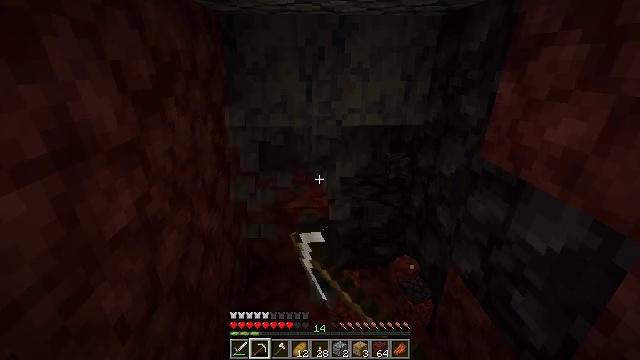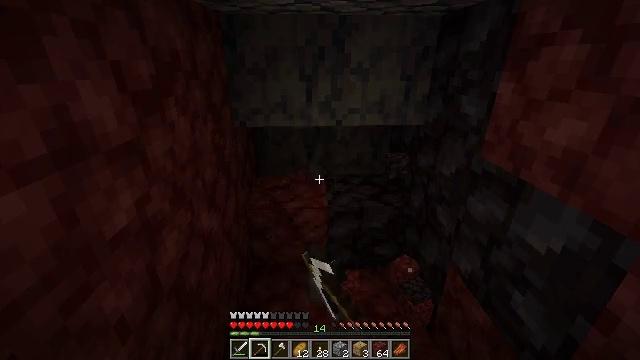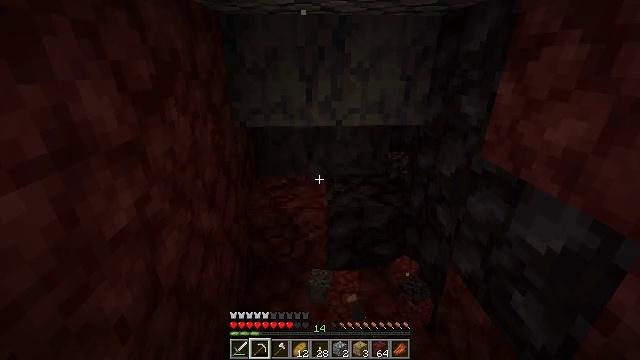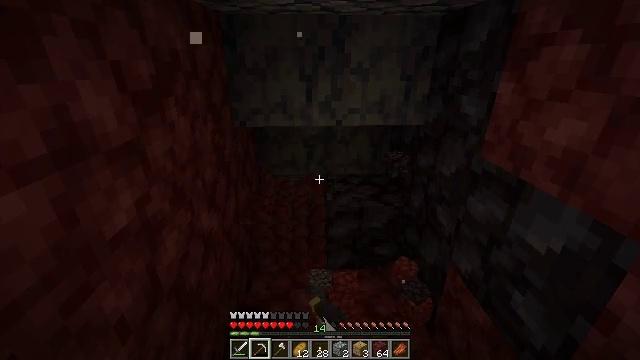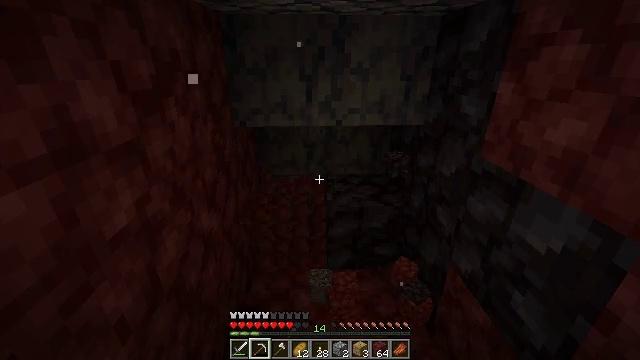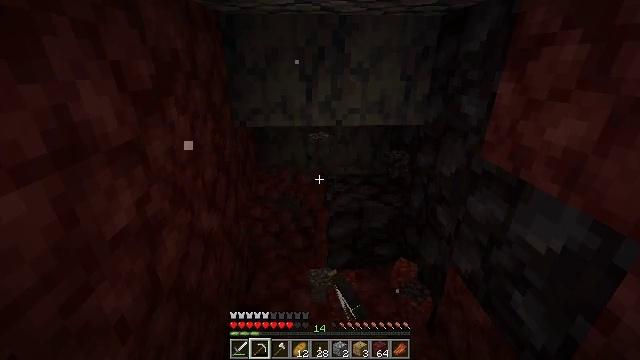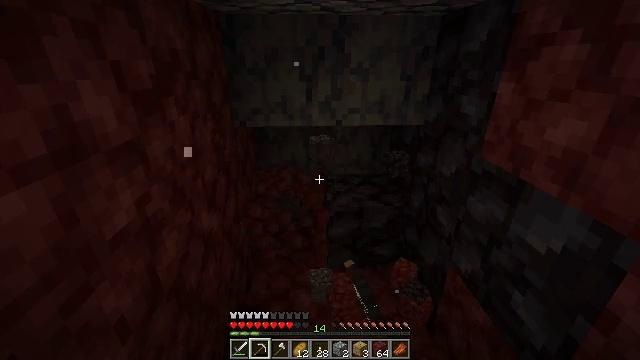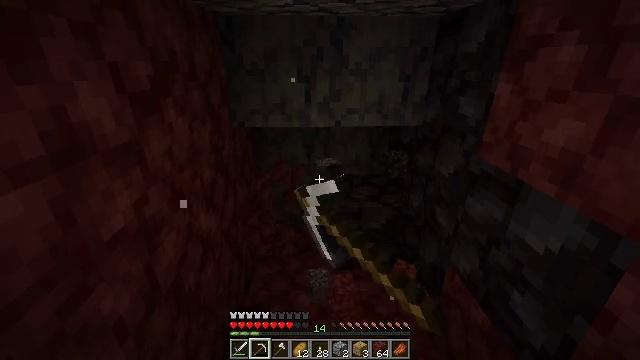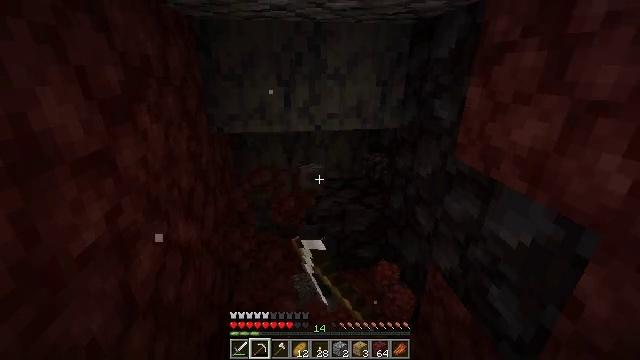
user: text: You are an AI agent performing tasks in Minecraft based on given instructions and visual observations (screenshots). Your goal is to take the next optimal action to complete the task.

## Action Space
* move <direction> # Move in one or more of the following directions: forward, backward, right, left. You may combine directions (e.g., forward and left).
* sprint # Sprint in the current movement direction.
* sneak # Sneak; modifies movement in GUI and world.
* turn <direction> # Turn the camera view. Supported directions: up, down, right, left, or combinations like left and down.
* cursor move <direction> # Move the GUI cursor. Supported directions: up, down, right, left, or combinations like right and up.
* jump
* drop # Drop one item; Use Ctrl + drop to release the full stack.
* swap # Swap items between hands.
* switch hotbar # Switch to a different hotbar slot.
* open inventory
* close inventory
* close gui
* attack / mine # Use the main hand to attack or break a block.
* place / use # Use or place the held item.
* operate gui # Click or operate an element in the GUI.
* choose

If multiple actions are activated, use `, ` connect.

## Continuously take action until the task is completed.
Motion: motion action
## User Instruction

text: Mine the netherrack in the Nether.
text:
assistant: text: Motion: attack / mine
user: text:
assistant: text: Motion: attack / mine
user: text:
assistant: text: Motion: attack / mine
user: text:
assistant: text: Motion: attack / mine
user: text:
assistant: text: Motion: attack / mine
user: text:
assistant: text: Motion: attack / mine
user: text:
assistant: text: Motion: attack / mine
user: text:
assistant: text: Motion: turn right, attack / mine
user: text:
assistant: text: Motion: attack / mine